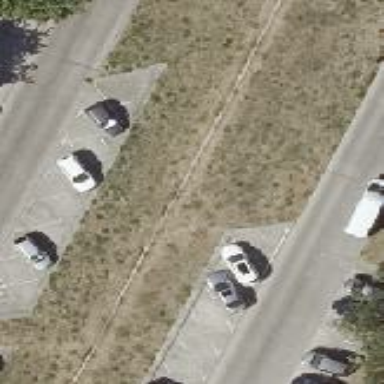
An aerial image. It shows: Concrete street-side parking lot with diagonal parking orientation.